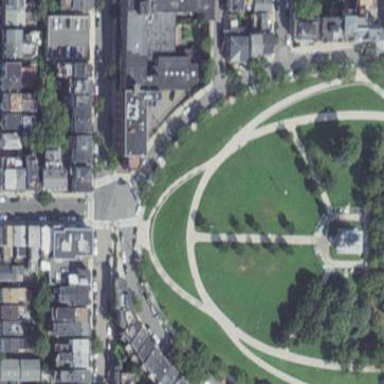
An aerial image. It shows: Lovely park for leisure and relaxation.